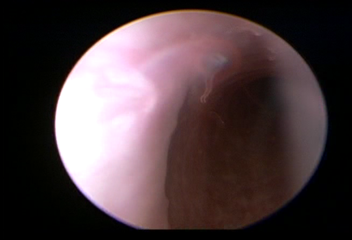
Modality: WLC
Class: Normal mucosa
Bladder cancer association: No